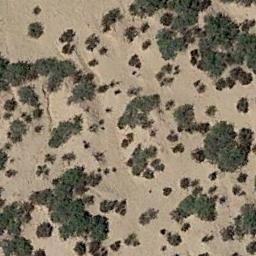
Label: chaparral